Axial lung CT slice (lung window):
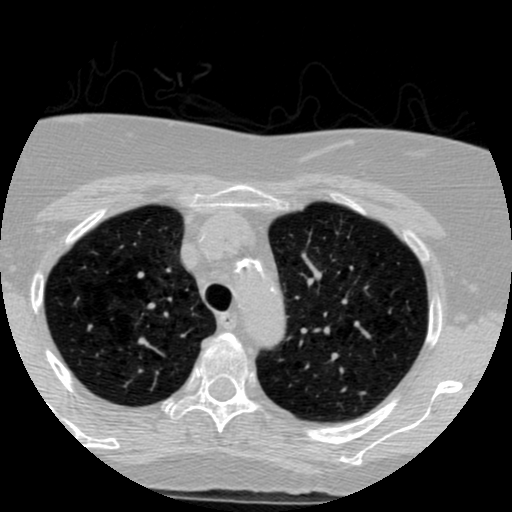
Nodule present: no